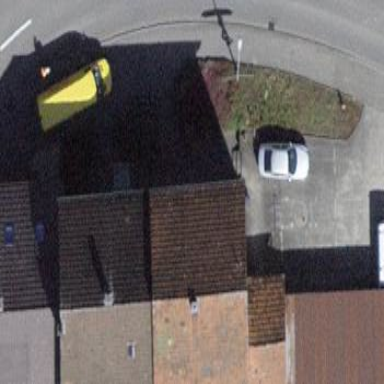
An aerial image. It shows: Residential building with tiled roof.